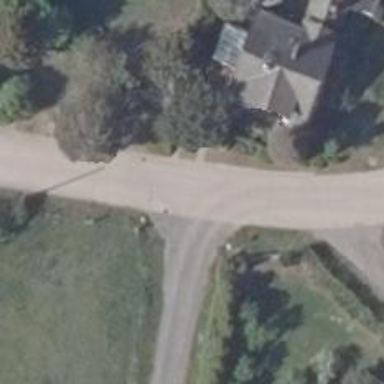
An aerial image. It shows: Residential road surfaced with concrete plates.